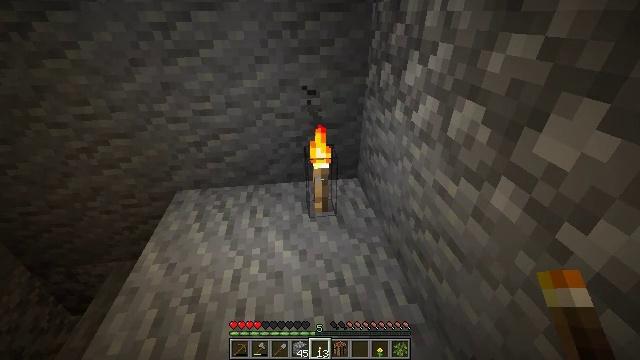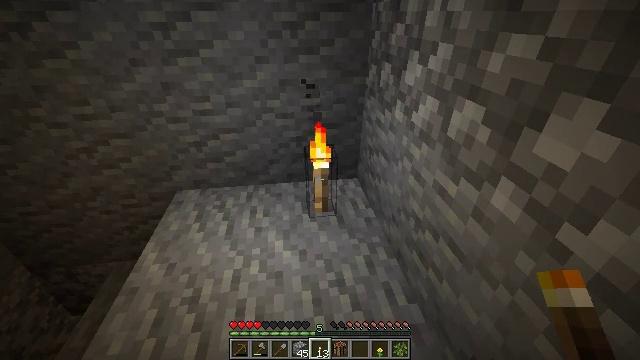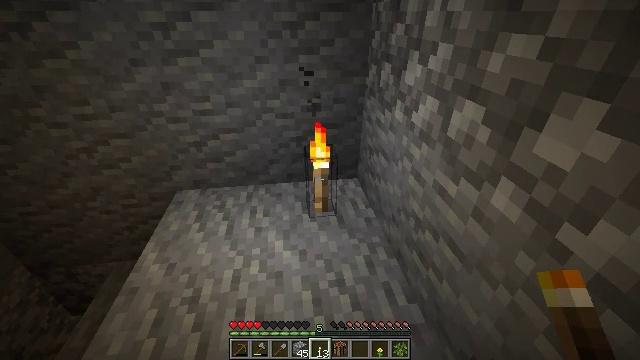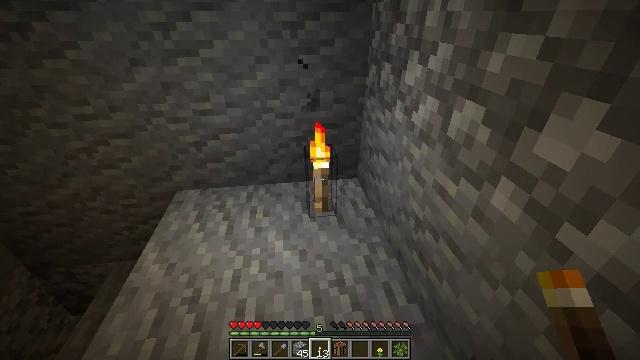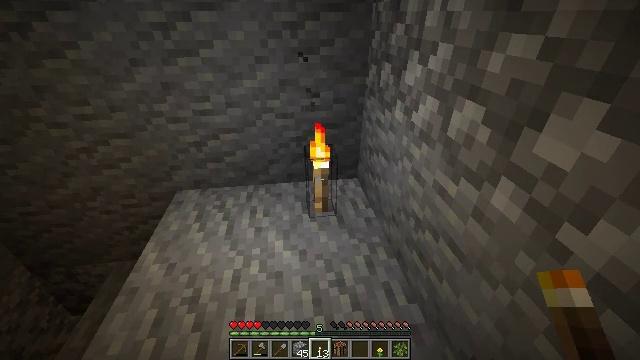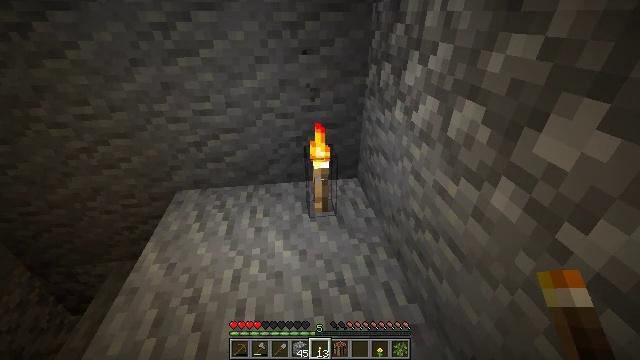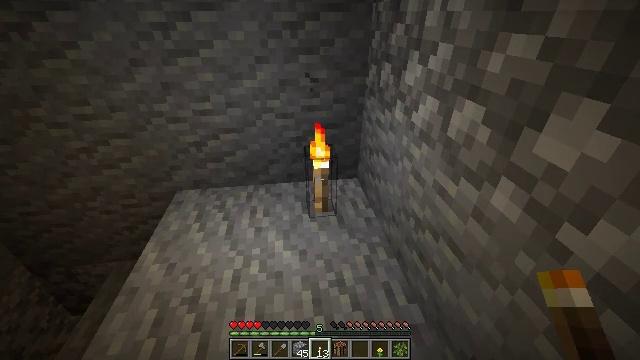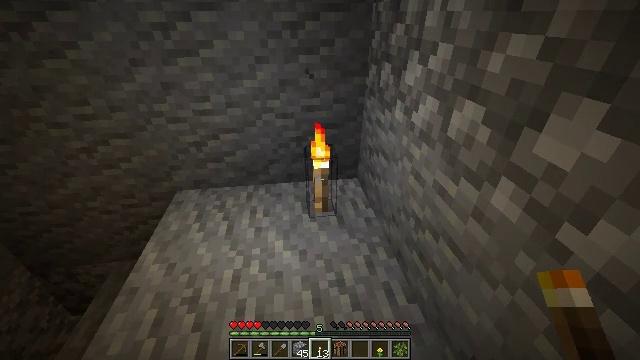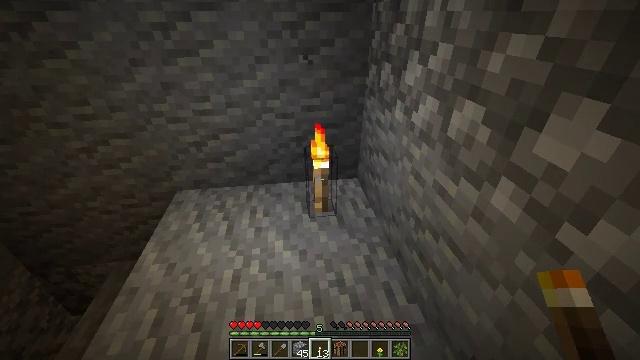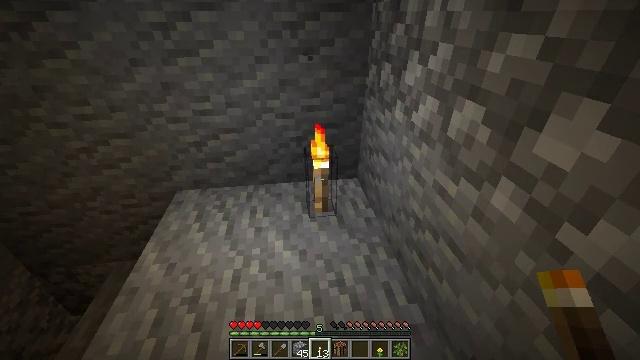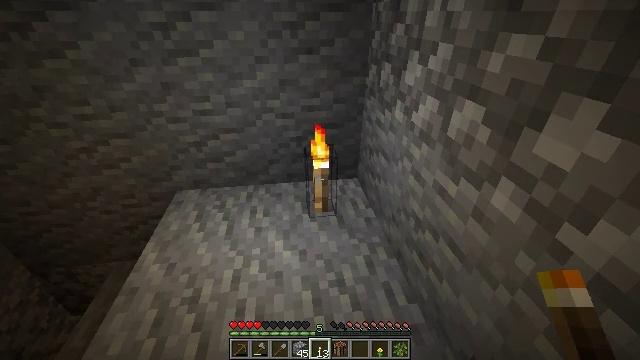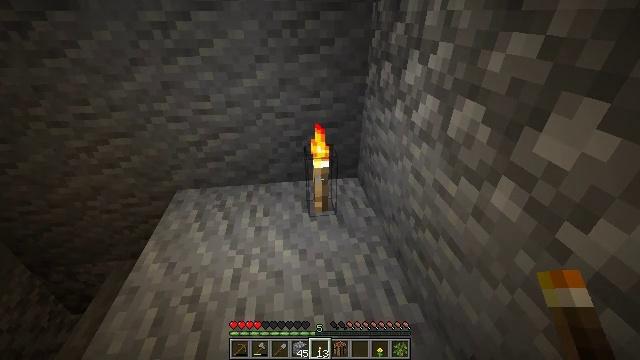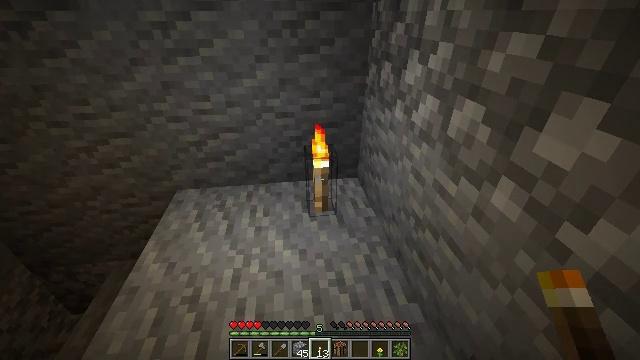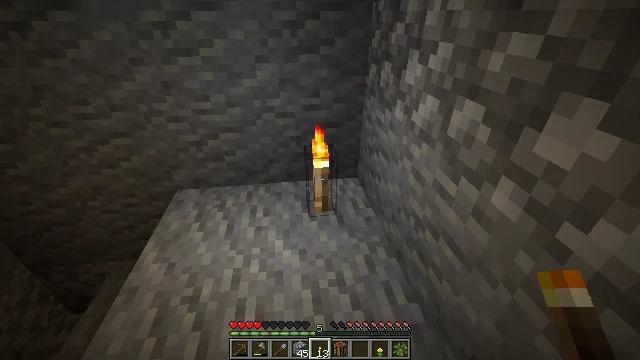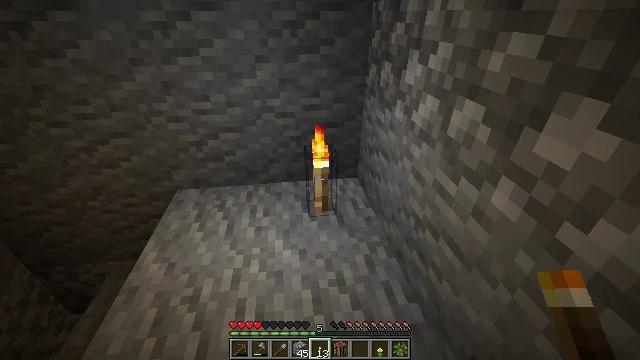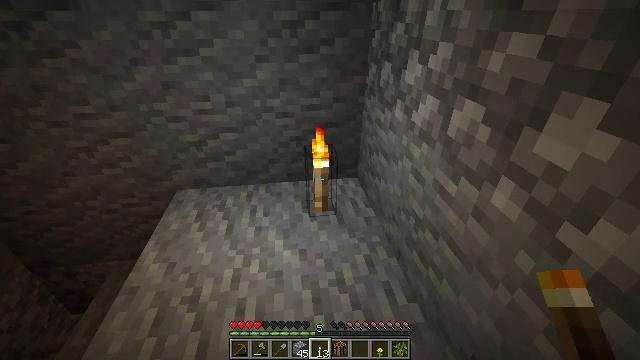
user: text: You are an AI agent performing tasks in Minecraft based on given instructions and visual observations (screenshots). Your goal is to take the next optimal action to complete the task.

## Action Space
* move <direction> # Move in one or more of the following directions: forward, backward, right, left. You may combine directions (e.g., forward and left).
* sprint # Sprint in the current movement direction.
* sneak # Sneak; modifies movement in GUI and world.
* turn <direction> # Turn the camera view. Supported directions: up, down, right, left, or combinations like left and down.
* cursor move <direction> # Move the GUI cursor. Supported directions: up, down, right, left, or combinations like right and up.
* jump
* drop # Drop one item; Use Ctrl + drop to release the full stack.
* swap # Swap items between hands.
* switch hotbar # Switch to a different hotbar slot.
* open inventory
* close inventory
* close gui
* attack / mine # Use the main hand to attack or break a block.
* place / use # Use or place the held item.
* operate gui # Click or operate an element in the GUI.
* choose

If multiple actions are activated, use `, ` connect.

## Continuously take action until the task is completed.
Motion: motion action
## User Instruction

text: Retrieve the torch.
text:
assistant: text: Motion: no_op
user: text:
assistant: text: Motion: no_op
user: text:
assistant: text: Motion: no_op
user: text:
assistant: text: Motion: no_op
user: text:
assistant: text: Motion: no_op
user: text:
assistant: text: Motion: no_op
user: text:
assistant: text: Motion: no_op
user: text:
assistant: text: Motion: no_op
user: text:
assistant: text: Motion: no_op
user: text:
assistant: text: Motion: no_op
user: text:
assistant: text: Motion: no_op
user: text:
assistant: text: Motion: no_op
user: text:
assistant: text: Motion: no_op
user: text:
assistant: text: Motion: no_op
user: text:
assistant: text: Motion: no_op
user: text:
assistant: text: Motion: switch to hotbar 1
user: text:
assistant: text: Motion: switch to hotbar 1
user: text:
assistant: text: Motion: no_op
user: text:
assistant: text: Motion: no_op
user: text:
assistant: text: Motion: attack / mine
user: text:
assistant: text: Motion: attack / mine
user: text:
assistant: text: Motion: attack / mine
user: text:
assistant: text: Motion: attack / mine
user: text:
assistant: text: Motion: attack / mine
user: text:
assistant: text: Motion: attack / mine